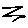
Label: zigzag